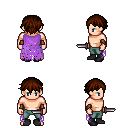
a pixel art fantasy rpg character, male body template, human, light skin, maroon tattered cape, teal pants, brown short bangs hairstyle, cloth bracers, black shoes, dagger, four views (front, back, left, right), 2x2 character sprite sheet, small pixel art, hard edges, no anti-aliasing